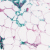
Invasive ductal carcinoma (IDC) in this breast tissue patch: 0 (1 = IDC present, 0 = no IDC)